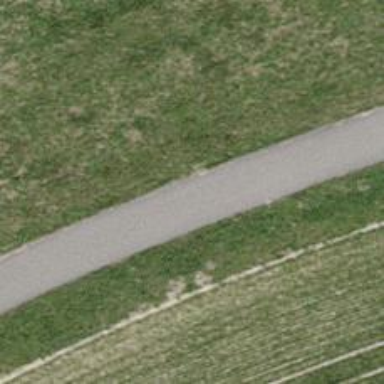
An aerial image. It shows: Unclassified road with asphalt surface.